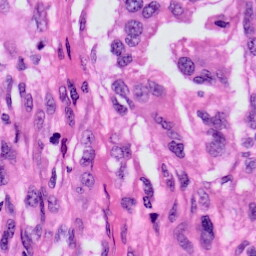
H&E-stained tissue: Skin